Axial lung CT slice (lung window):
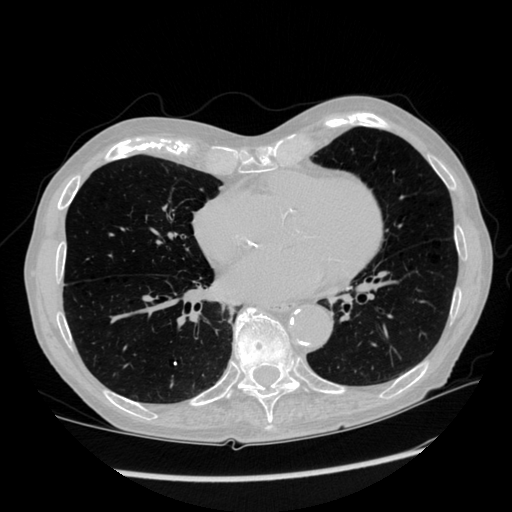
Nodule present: no